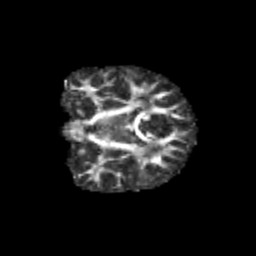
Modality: FA
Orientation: coronal
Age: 9
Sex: female
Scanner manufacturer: siemens
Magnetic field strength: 3 T
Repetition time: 3.8 s
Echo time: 0.07 s